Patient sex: M
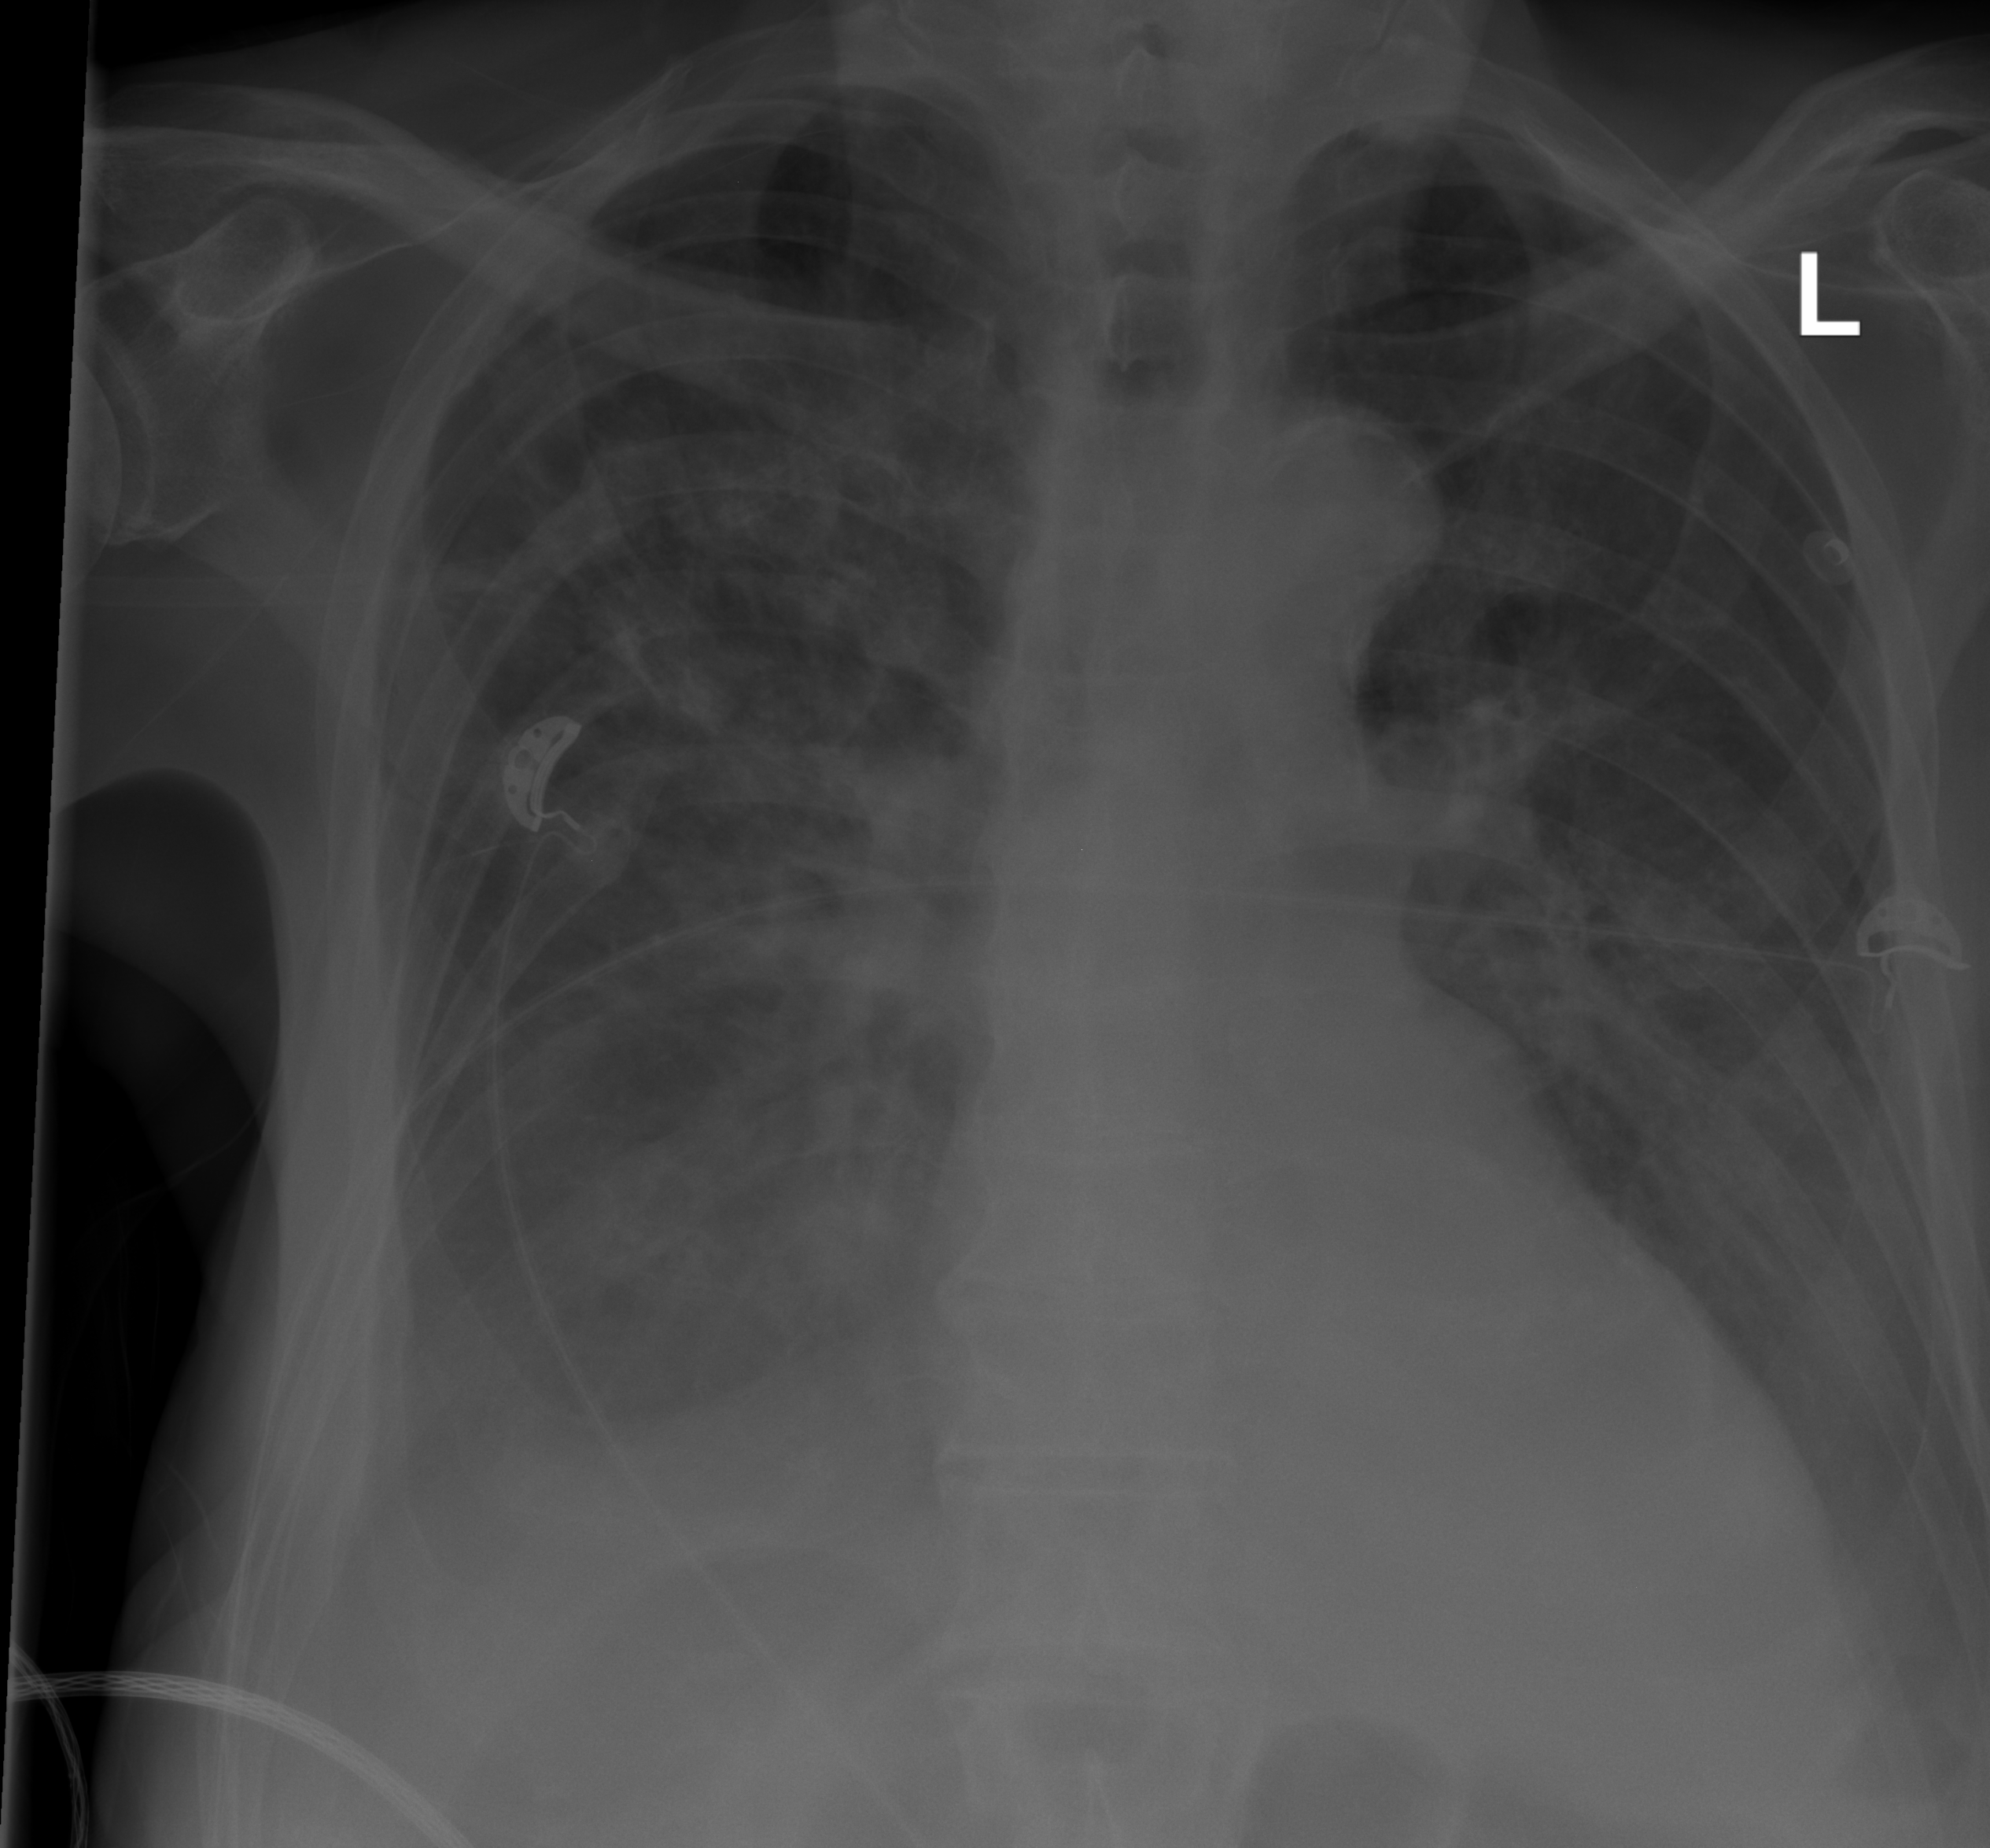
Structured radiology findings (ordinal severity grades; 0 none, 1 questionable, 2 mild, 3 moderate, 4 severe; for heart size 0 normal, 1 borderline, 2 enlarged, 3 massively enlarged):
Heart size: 0
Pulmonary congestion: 0
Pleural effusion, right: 2
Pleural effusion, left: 1
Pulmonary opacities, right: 3
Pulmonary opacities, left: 2
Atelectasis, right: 2
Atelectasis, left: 0